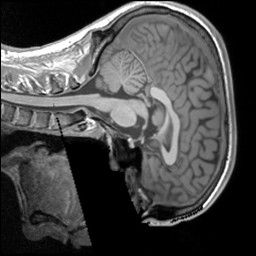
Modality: T1w
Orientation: sagittal
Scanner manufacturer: siemens
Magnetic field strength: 3 T
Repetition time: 1.9 s
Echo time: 0.00267 s